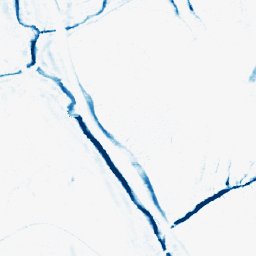
Category: morphological
Decomposition family: morphological_ellipse
Decomposition parameters: operation: closing
width: 5
height: 10
Upsampling method: area
Upsampling parameters: scale: 2
Upsampling scale: 2